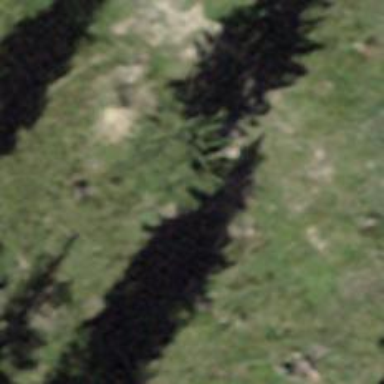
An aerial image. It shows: Evergreen needle-leaved tree.